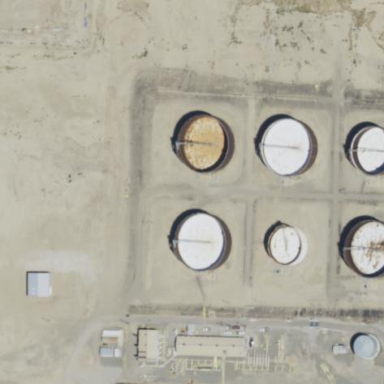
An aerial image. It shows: Industrial area dedicated to oil storage.